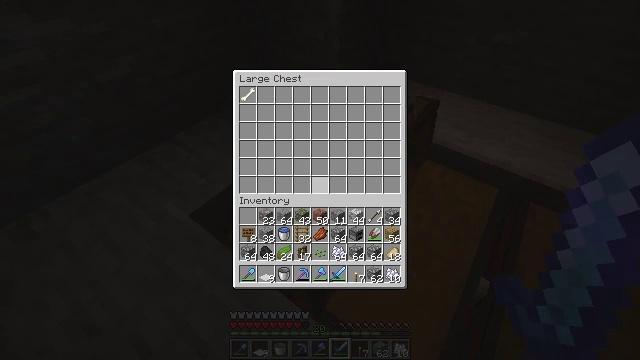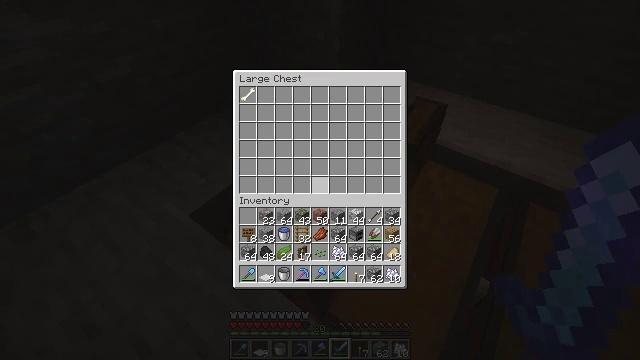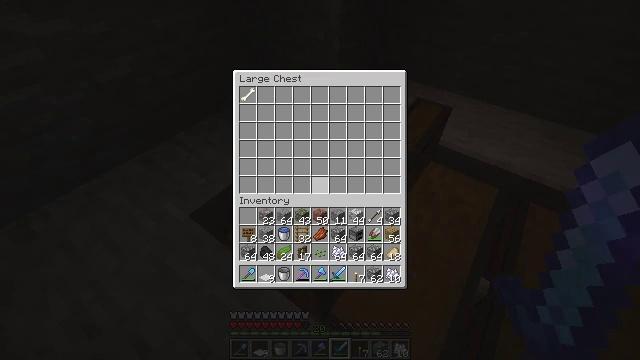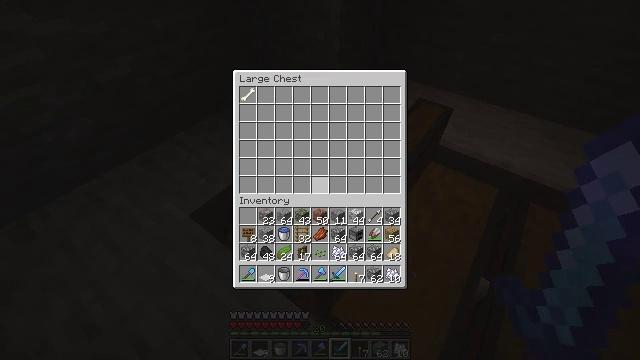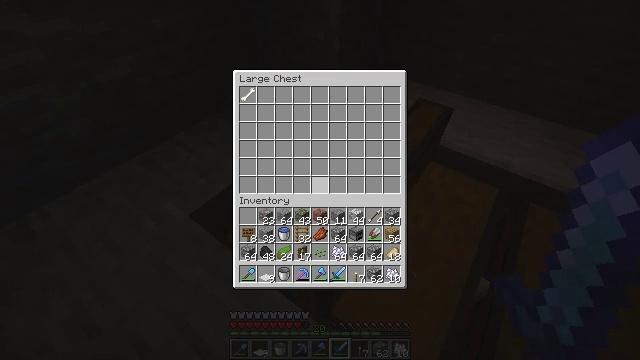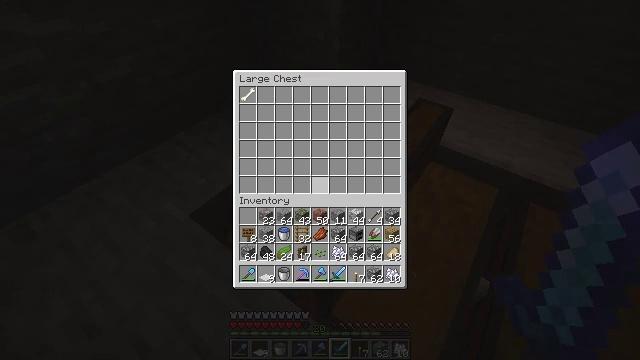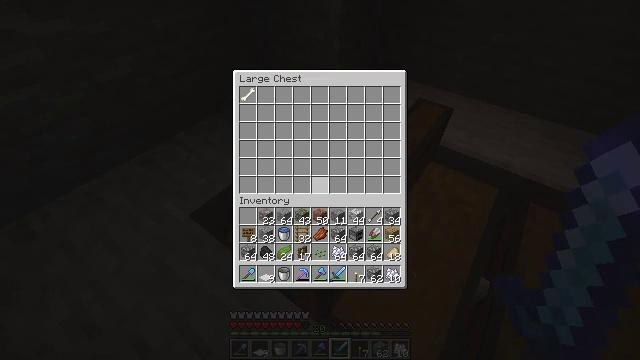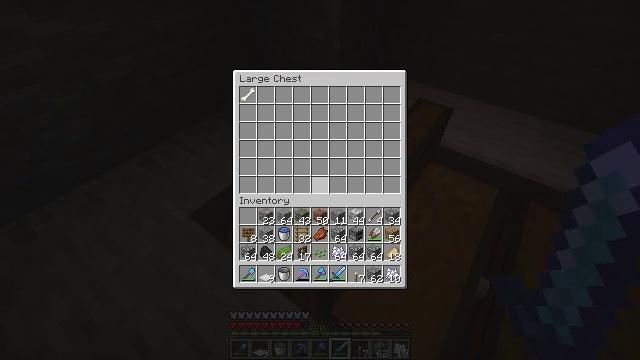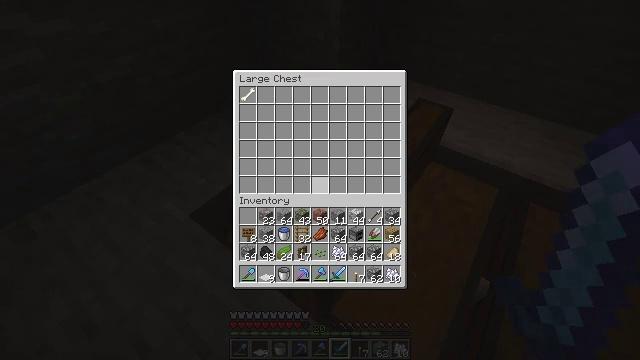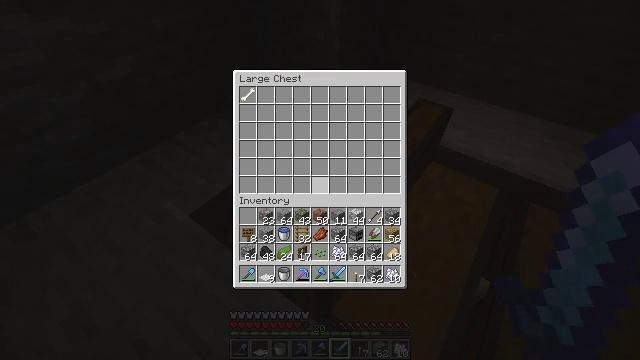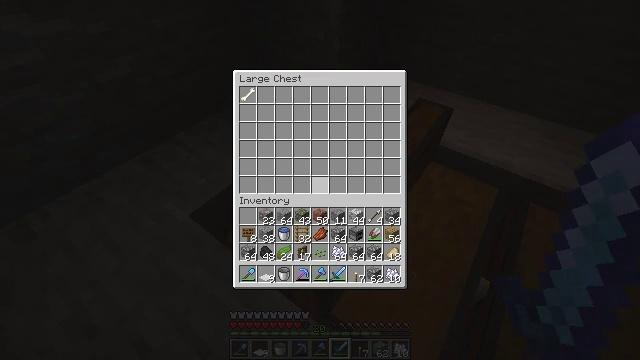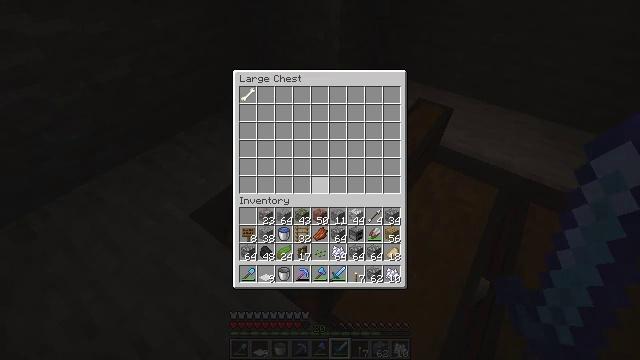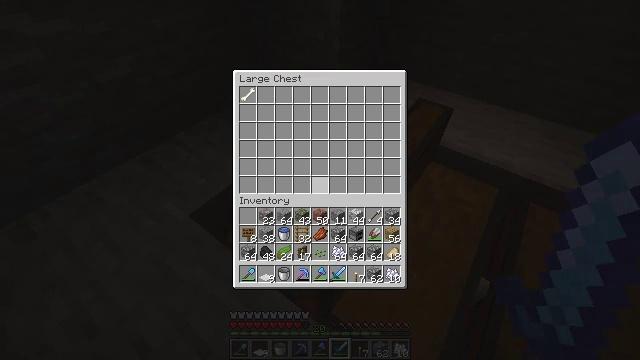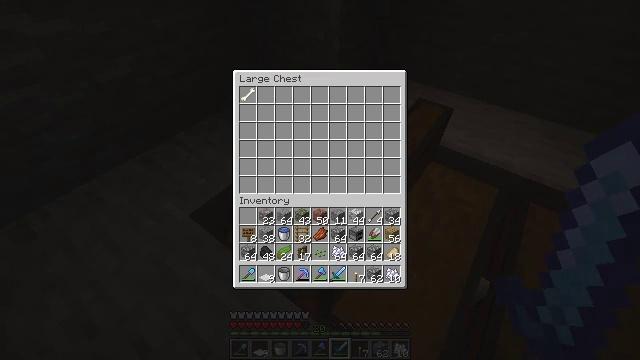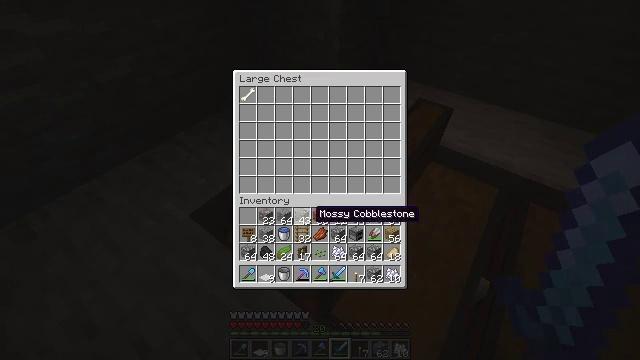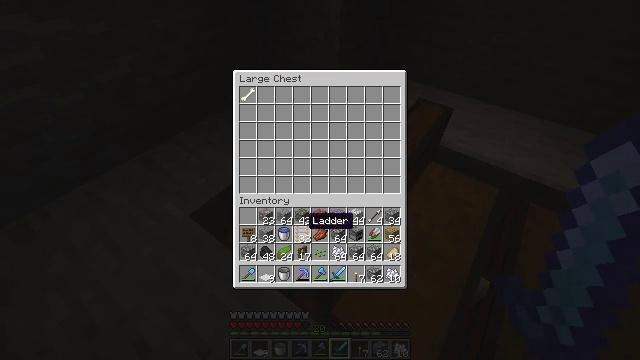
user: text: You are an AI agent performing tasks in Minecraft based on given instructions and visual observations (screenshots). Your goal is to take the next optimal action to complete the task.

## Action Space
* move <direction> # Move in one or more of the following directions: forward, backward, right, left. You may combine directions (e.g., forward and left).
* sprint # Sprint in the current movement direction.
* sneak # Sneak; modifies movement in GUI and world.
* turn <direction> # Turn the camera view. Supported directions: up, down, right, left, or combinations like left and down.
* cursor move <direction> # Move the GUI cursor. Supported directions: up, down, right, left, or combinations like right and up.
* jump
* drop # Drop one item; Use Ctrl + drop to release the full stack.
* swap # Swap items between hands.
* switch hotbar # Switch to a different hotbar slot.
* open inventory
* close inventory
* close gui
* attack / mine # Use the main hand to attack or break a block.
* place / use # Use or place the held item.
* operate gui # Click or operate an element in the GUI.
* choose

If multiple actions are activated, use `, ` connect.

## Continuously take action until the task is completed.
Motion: motion action
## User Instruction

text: Kill a skeleton.
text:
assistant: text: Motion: no_op
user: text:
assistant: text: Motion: no_op
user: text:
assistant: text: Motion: no_op
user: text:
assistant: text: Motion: no_op
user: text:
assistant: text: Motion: no_op
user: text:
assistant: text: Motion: no_op
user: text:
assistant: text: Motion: no_op
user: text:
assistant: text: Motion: no_op
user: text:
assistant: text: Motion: no_op
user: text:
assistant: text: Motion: no_op
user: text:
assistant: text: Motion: no_op
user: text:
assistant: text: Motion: cursor move down
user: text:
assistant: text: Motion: cursor move down
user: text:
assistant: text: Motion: cursor move left and down
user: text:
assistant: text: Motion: cursor move left and down
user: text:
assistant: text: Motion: cursor move left and down
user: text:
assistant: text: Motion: no_op
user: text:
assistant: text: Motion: cursor move down
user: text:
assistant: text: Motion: cursor move down
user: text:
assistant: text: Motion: no_op
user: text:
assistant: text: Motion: no_op
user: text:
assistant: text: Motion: sneak
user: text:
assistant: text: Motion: sneak
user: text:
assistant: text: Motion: sneak
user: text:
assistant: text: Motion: sneak
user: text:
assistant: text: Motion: sneak
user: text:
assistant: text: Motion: sneak
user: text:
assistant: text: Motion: sneak
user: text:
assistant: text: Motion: sneak, cursor move right
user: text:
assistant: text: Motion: sneak, cursor move right